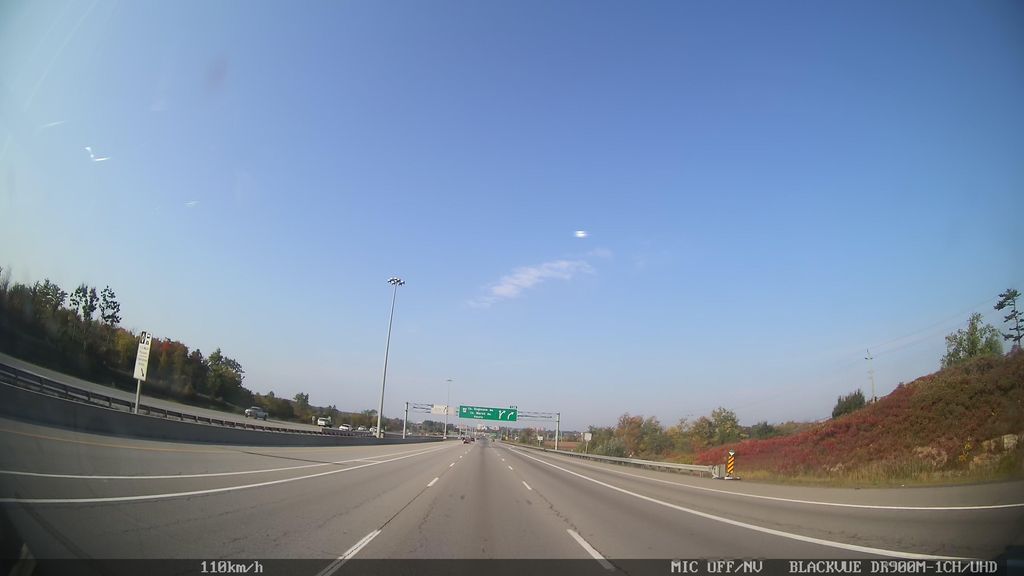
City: ottawa-gatineau